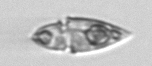
Label: Amphidinium